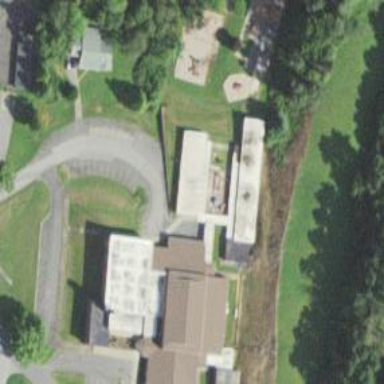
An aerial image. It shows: School.